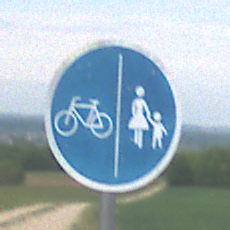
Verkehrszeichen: GetrennterRadUndGehwegRadwegLinks
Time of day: Midday
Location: Outdoor (RoadRail)
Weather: PartlyCloudy
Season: NotSpecified
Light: Natural